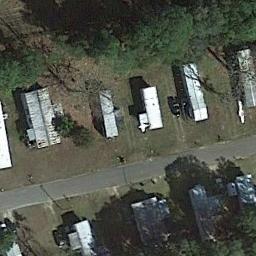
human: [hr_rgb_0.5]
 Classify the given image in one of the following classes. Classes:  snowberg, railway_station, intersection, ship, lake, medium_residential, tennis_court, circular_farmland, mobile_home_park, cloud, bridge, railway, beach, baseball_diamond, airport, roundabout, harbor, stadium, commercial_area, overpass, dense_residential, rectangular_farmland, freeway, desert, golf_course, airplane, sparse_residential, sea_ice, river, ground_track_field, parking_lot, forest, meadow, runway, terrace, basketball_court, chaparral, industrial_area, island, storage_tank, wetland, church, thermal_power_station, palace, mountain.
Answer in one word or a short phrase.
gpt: mobile_home_park